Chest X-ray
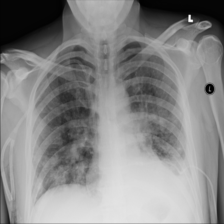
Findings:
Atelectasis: negative
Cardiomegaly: negative
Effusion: negative
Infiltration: negative
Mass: negative
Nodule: positive
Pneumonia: negative
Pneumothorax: negative
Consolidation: positive
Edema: negative
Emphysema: negative
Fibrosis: negative
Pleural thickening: negative
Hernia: negative